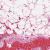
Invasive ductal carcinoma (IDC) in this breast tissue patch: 0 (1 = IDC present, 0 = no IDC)